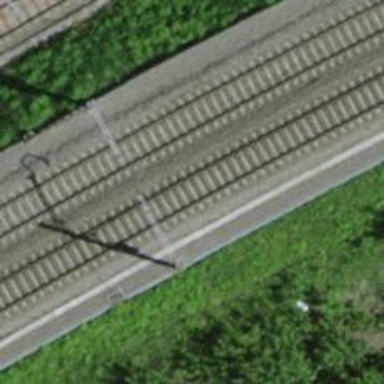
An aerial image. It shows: Railway track with contact lines for electrification.